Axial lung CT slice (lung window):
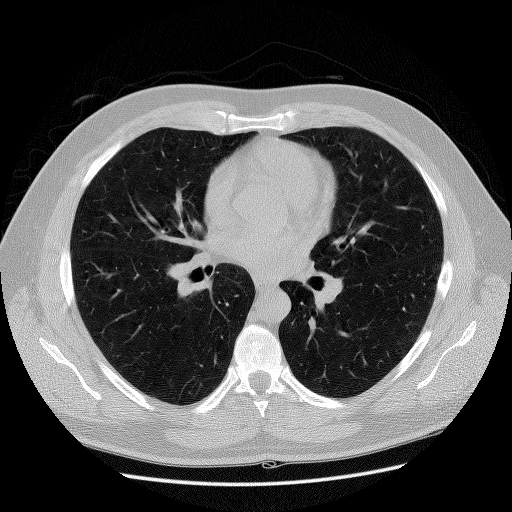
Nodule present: no